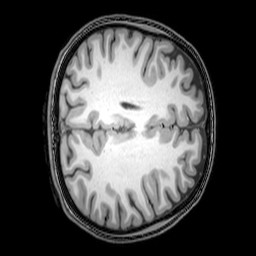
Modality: T1w
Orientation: axial
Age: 21
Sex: female
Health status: healthy
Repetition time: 0.081 s
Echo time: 0.037 s